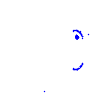
Particle: pion